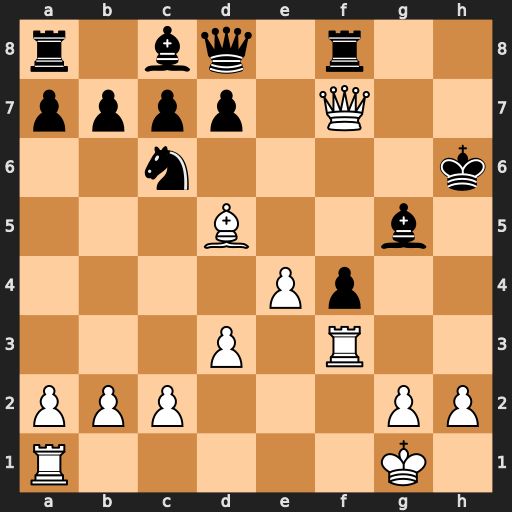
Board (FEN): r1bq1r2/pppp1Q2/2n4k/3B2b1/4Pp2/3P1R2/PPP3PP/R5K1
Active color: w
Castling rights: -
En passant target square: -
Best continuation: Rh3+ Bh4 Rxh4+ Qxh4 Qxf8+